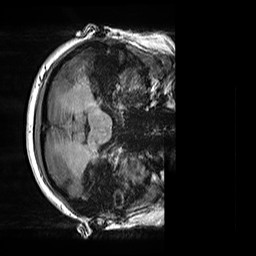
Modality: T1w
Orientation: axial
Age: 25
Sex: female
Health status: healthy
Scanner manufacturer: siemens
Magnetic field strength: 3 T
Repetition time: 2.5 s
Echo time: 0.00299 s